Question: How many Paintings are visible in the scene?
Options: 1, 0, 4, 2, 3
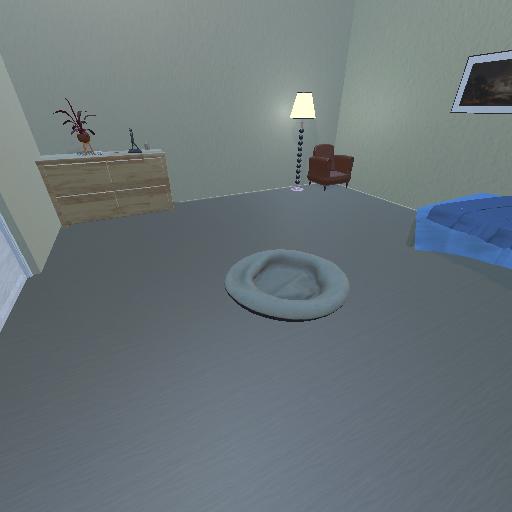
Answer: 1